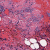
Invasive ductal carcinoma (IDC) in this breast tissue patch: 0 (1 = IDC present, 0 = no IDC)